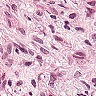
Metastatic tissue present: yes